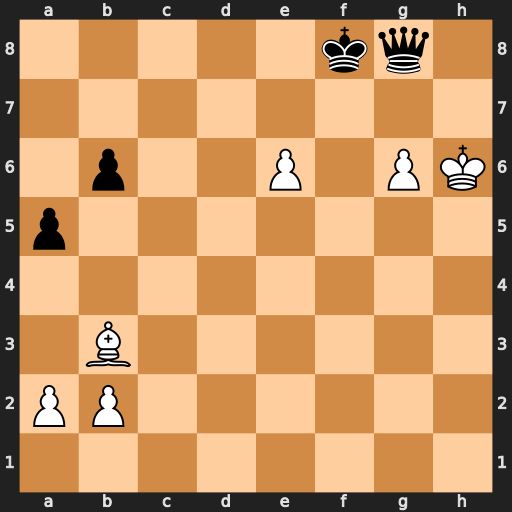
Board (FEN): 5kq1/8/1p2P1PK/p7/8/1B6/PP6/8
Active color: w
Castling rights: -
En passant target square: -
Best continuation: e7+ Kxe7 Bxg8